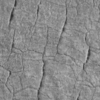
Label: not_dusty